Question: I have a problem with following, very simplified case being part of my project. Consider we have GUI like below:

I have two background workers:
- -
I also have label_timer, which updates incremented values diplayed on my form.
To manage both background workers and timer, I wrote two functions:
'''
private: void turnOnAcquisition() {
if (!counting_paused)
return;
if (!plot_bgworker->IsBusy)
plot_bgworker->RunWorkerAsync();
if (!data_bgworker->IsBusy)
data_bgworker->RunWorkerAsync();
label_timer->Enabled = true;
counting_paused = false;
}
private: void turnOffAcquisition() {
if (counting_paused)
return;
if (plot_bgworker->IsBusy)
plot_bgworker->CancelAsync();
if (data_bgworker->IsBusy)
data_bgworker->CancelAsync();
label_timer->Enabled = false;
counting_paused = true;
}
'''
Then, here is what happens when I click each of my buttons:
'''
// Pauses counting on click
private: System::Void stop_btn_Click(System::Object^ sender, System::EventArgs^ e) {
turnOffAcquisition();
}
// Starts counting on click
private: System::Void start_btn_Click(System::Object^ sender, System::EventArgs^ e) {
turnOnAcquisition();
}
// Should restart counting on click, beginning from 0 (no matter what state counting is in right now)
private: System::Void restart_btn_Click(System::Object^ sender, System::EventArgs^ e) {
plot_counter = 0;
data_counter = 0;
turnOffAcquisition();
turnOnAcquisition();
}
'''
Finally, here are my background workers (turned off / on by CancelAsync() / RunWorkerAsync() ) and timer:
'''
// Calculating data counter
private: System::Void data_bgworker_DoWork(System::Object^ sender, System::ComponentModel::DoWorkEventArgs^ e) {
for (;;) {
data_counter++;
Sleep(50);
if (data_bgworker->CancellationPending) {
e->Cancel = true;
return;
}
}
}
// Calculating plot counter
private: System::Void plot_bgworker_DoWork(System::Object^ sender, System::ComponentModel::DoWorkEventArgs^ e) {
for (;;) {
plot_counter++;
Sleep(120);
if (plot_bgworker->CancellationPending) {
e->Cancel = true;
return;
}
}
}
// Display counters
private: System::Void label_timer_Tick(System::Object^ sender, System::EventArgs^ e) {
plot_counter_label->Text = numToMStr(plot_counter);
data_counter_label->Text = numToMStr(data_counter);
}
'''
Start button and stop button work both as expected, but now I have a problem with restart button. When I click it in the middle of counting, it seems to reset values and stop background workers, but never start them again (as I would expect after calling turnOnAcquisition). However, when I click it when counting is off, I am able to turn on counting as expected.
My first shot was that cancellation flag is not yet set to another value when I tried to check if my workers were busy, but using Sleep() between calls didn't work. Another guess is that it is due to race condition failure, so I tried using MemoryBarrier(), but I don't know the libraries and I'm not sure if it would work. Also, I tried to use Interlocked class, but couldn't use it properly for void functions.
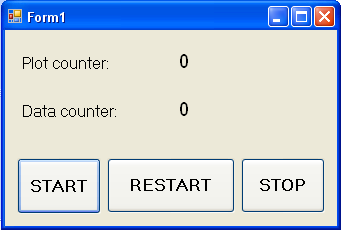
Answer: Ok, I found the solution by myself. The problem here was about the race condition - one event tried to stop counting (which meant raising another event) and then starting it again (which was problematic, as my function (I guess) was already cluttered with the first one and probably the second event wasn't even added to the event detected queue). If I am wrong with the explanation, I would appreciate some criticism down there ;)
Here are two modified functions, which solved thread management correctly. The key was to let the other events do their work until I get desired state.
When I want to turn off counting, I let the applications do the events from the queue until both threads will not be busy (the 'while' loop):
'''
private: void turnOffAcquisition() {
if (counting_paused)
return;
if (plot_bgworker->IsBusy)
plot_bgworker->CancelAsync();
if (data_bgworker->IsBusy)
data_bgworker->CancelAsync();
while((plot_bgworker->IsBusy) || (data_bgworker->IsBusy)) // Continue to process events until both workers stop working
Application::DoEvents(); // Then, you can process another thread requests! :)
label_timer->Enabled = false;
counting_paused = true;
}
'''
Similarily, when I want to restart counting, I let the application do the events until I check that both threads are busy (again, the 'while' loop):
'''
private: void turnOnAcquisition() {
if (!counting_paused)
return;
if (!plot_bgworker->IsBusy)
plot_bgworker->RunWorkerAsync();
if (!data_bgworker->IsBusy)
data_bgworker->RunWorkerAsync();
while((!plot_bgworker->IsBusy) || (!data_bgworker->IsBusy)) // Continue to process events until both workers start working
Application::DoEvents(); // Then, you can process another thread requests! :)
label_timer->Enabled = true;
counting_paused = false;
}
'''